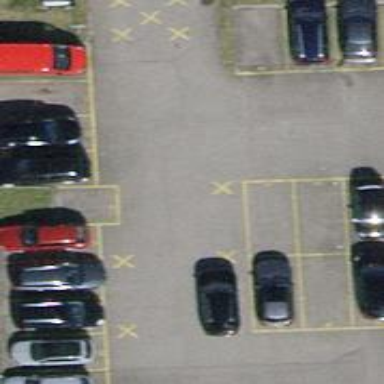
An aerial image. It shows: Parking aisle designated as service road.